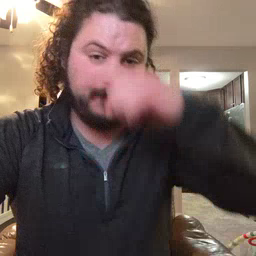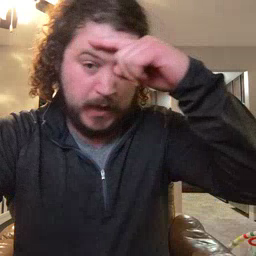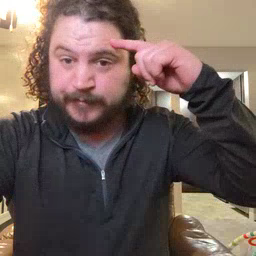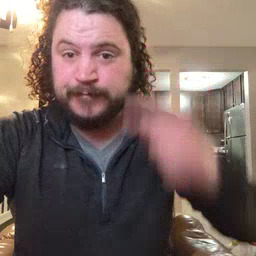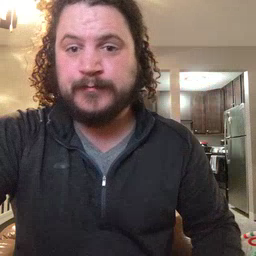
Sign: black